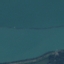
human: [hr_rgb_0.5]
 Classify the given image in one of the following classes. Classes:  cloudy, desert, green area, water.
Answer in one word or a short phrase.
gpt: water